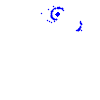
Particle: proton